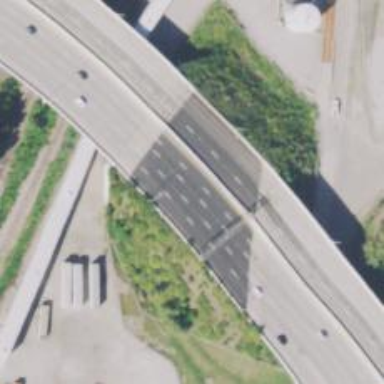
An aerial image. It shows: Asphalt motorway with embankment.